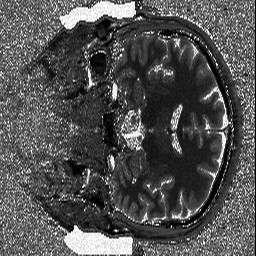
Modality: T1map
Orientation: coronal
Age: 54
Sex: male
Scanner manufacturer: siemens
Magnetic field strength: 3 T
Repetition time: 3.13 s
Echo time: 0.00298 s